Interaction volume radius: 5 \u00c5
Interaction volume height: 30 \u00c5
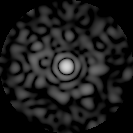
Disorder parameter: 0.8256